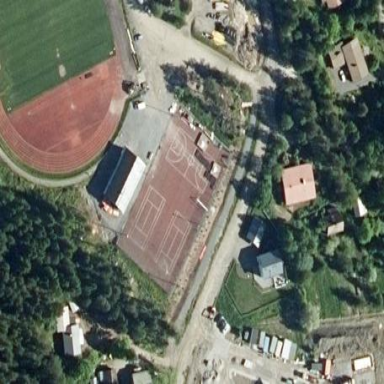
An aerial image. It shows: Tennis court on pitch.